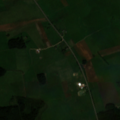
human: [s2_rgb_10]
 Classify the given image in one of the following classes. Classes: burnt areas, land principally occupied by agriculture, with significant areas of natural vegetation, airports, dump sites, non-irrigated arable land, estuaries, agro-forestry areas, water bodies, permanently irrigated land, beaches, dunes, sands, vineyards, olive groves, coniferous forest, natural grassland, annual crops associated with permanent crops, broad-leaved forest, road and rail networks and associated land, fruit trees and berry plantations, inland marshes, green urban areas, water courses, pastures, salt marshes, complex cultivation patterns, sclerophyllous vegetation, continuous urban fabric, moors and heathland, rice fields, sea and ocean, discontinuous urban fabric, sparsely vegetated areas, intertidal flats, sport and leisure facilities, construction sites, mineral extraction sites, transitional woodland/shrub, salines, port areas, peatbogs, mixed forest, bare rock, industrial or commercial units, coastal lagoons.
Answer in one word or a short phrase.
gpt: pastures, complex cultivation patterns, land principally occupied by agriculture, with significant areas of natural vegetation, mixed forest